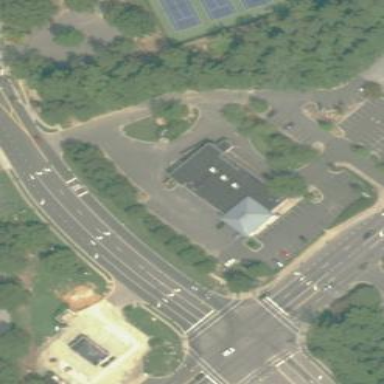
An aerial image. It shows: Flat roof retail building.